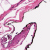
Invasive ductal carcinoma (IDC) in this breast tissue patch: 0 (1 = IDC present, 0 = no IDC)